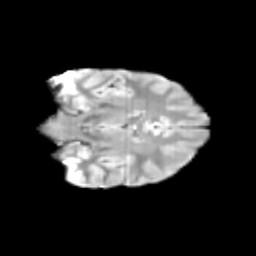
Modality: T2w
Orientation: coronal
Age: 13
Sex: female
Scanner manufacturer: siemens
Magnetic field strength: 3 T
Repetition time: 3.8 s
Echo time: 0.07 s